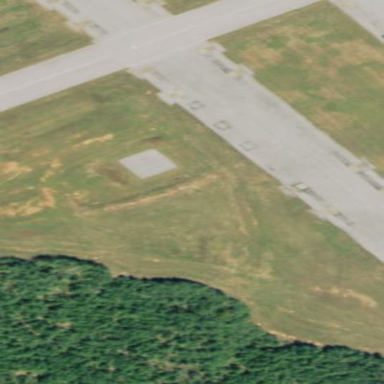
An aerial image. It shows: Apron at the airport.